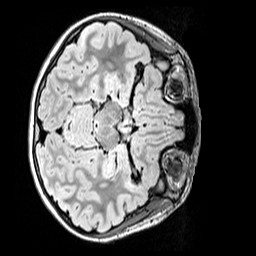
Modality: FLAIR
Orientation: axial
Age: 12
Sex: female
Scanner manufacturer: siemens
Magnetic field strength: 3 T
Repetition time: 5 s
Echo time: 0.388 s